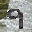
Label: 9